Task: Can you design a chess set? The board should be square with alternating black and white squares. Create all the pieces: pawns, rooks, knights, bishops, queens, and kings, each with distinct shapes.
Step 3905:
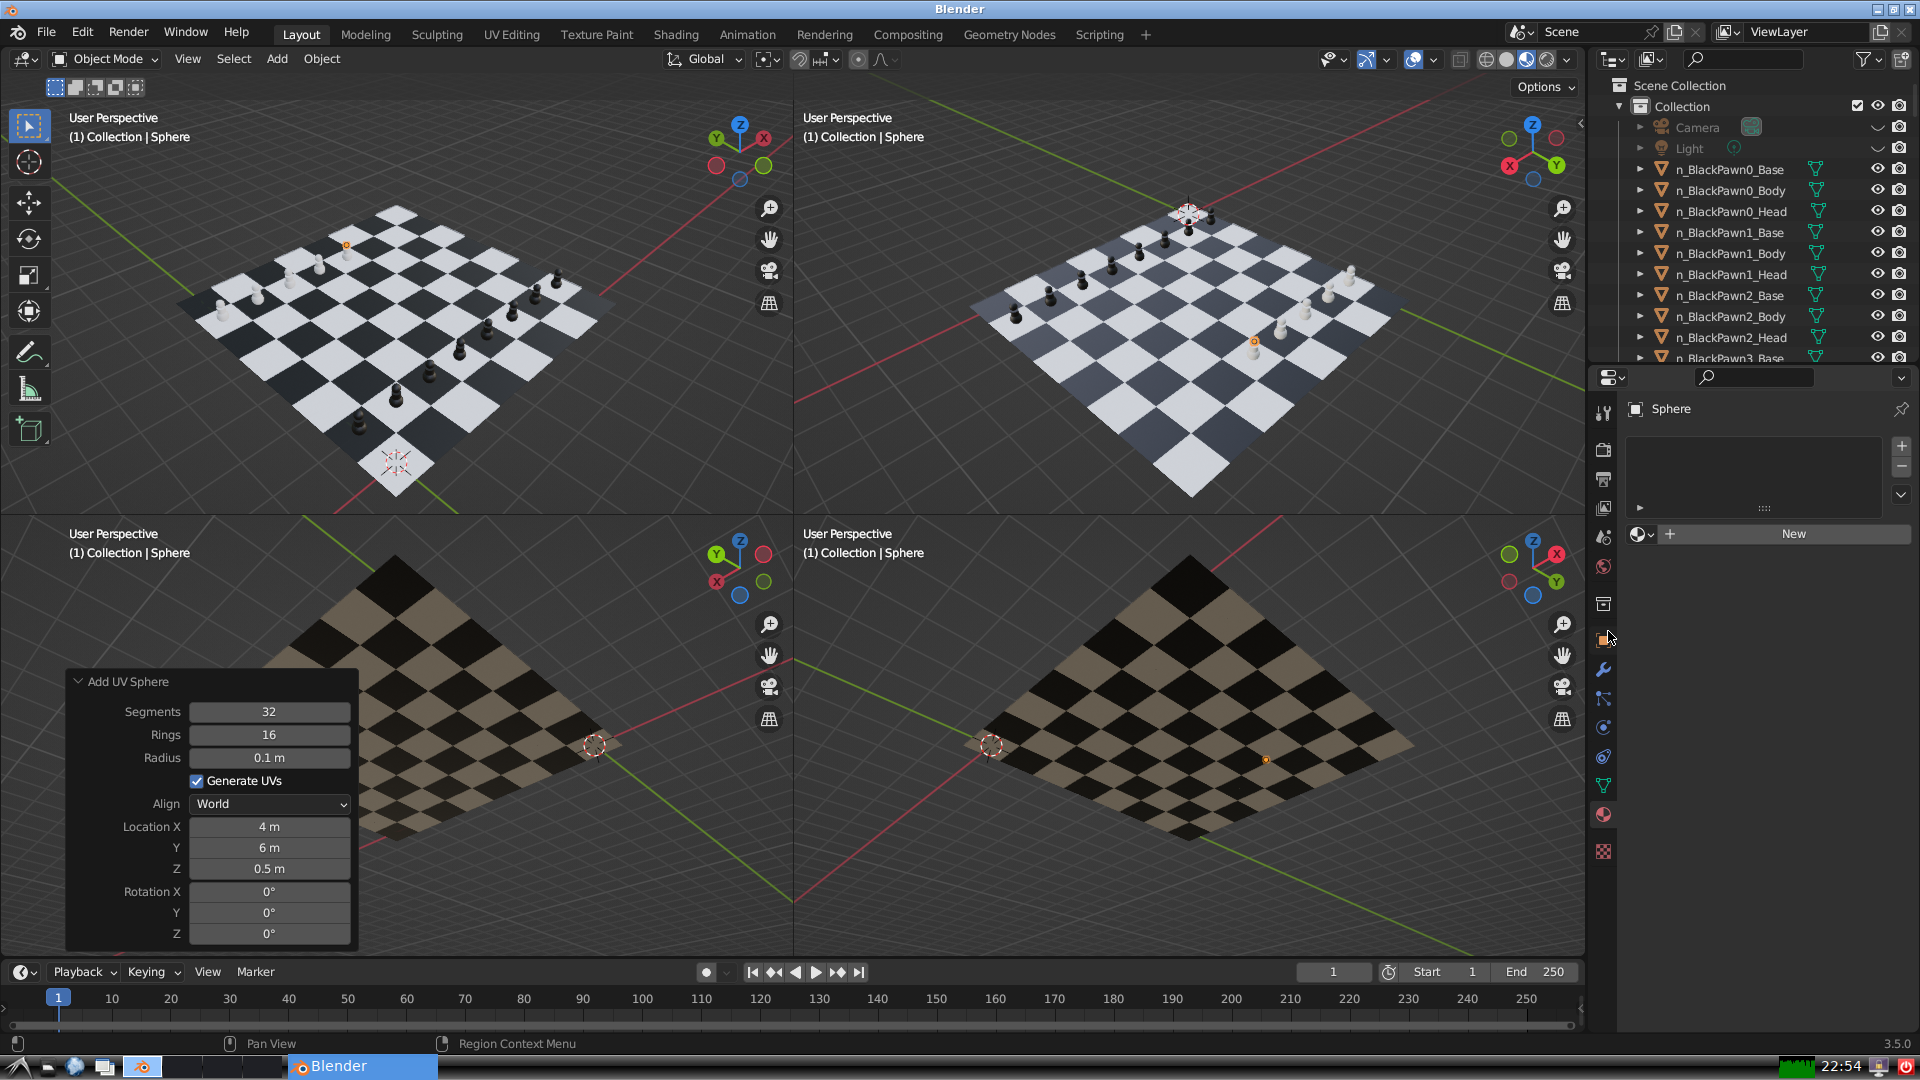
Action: click: no